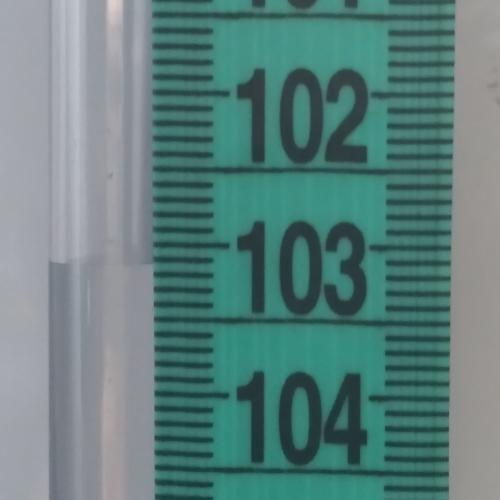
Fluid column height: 103.1 cm